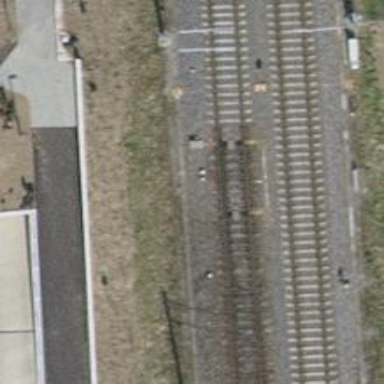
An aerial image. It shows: Railway switch.